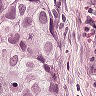
Metastatic tissue present: yes